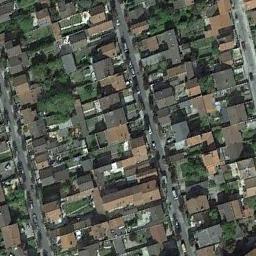
Label: residential